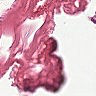
Metastatic tissue present: no